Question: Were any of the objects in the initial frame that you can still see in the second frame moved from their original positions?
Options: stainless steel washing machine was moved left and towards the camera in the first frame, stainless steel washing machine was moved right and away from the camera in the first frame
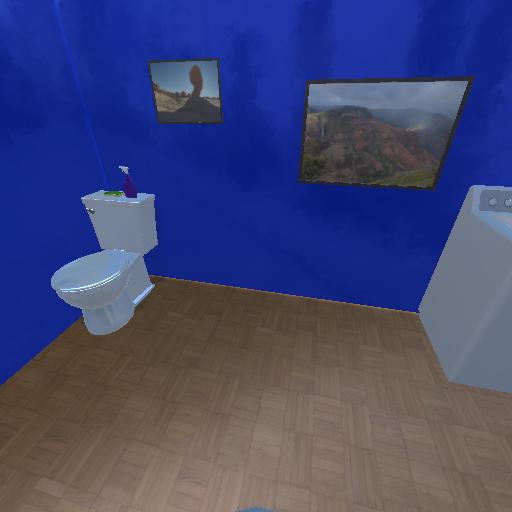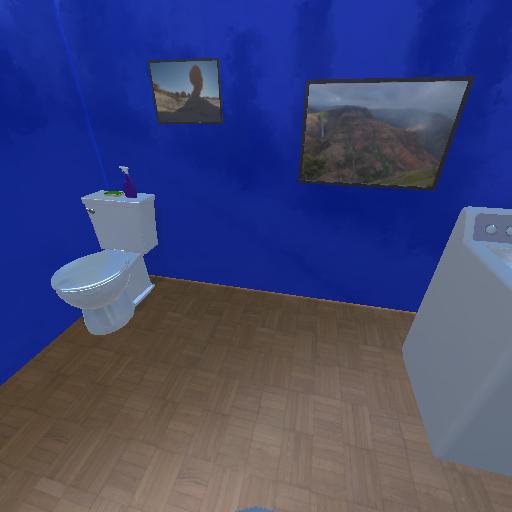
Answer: stainless steel washing machine was moved left and towards the camera in the first frame